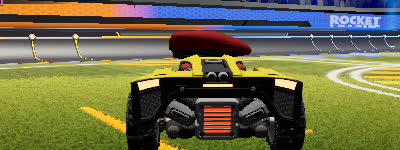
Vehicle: breakout